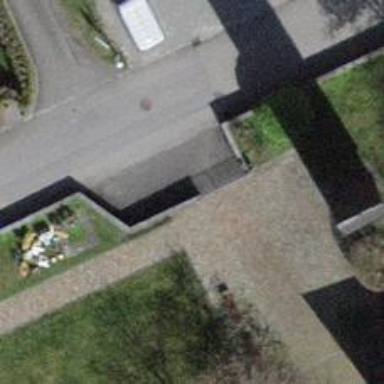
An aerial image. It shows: Gate.